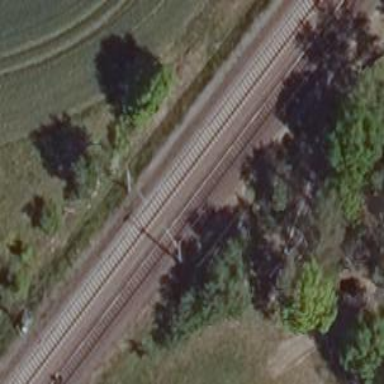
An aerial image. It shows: Railway milestone with catenary mast.